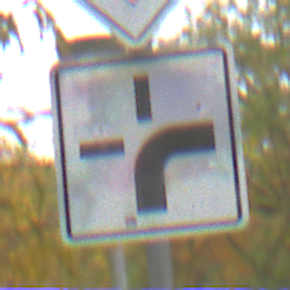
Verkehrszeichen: VerlaufVorfahrtsstrasse3
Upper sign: Vorfahrtsstrasse
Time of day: Midday
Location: Outdoor (Nature)
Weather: Overcast
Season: Autumn
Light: Natural